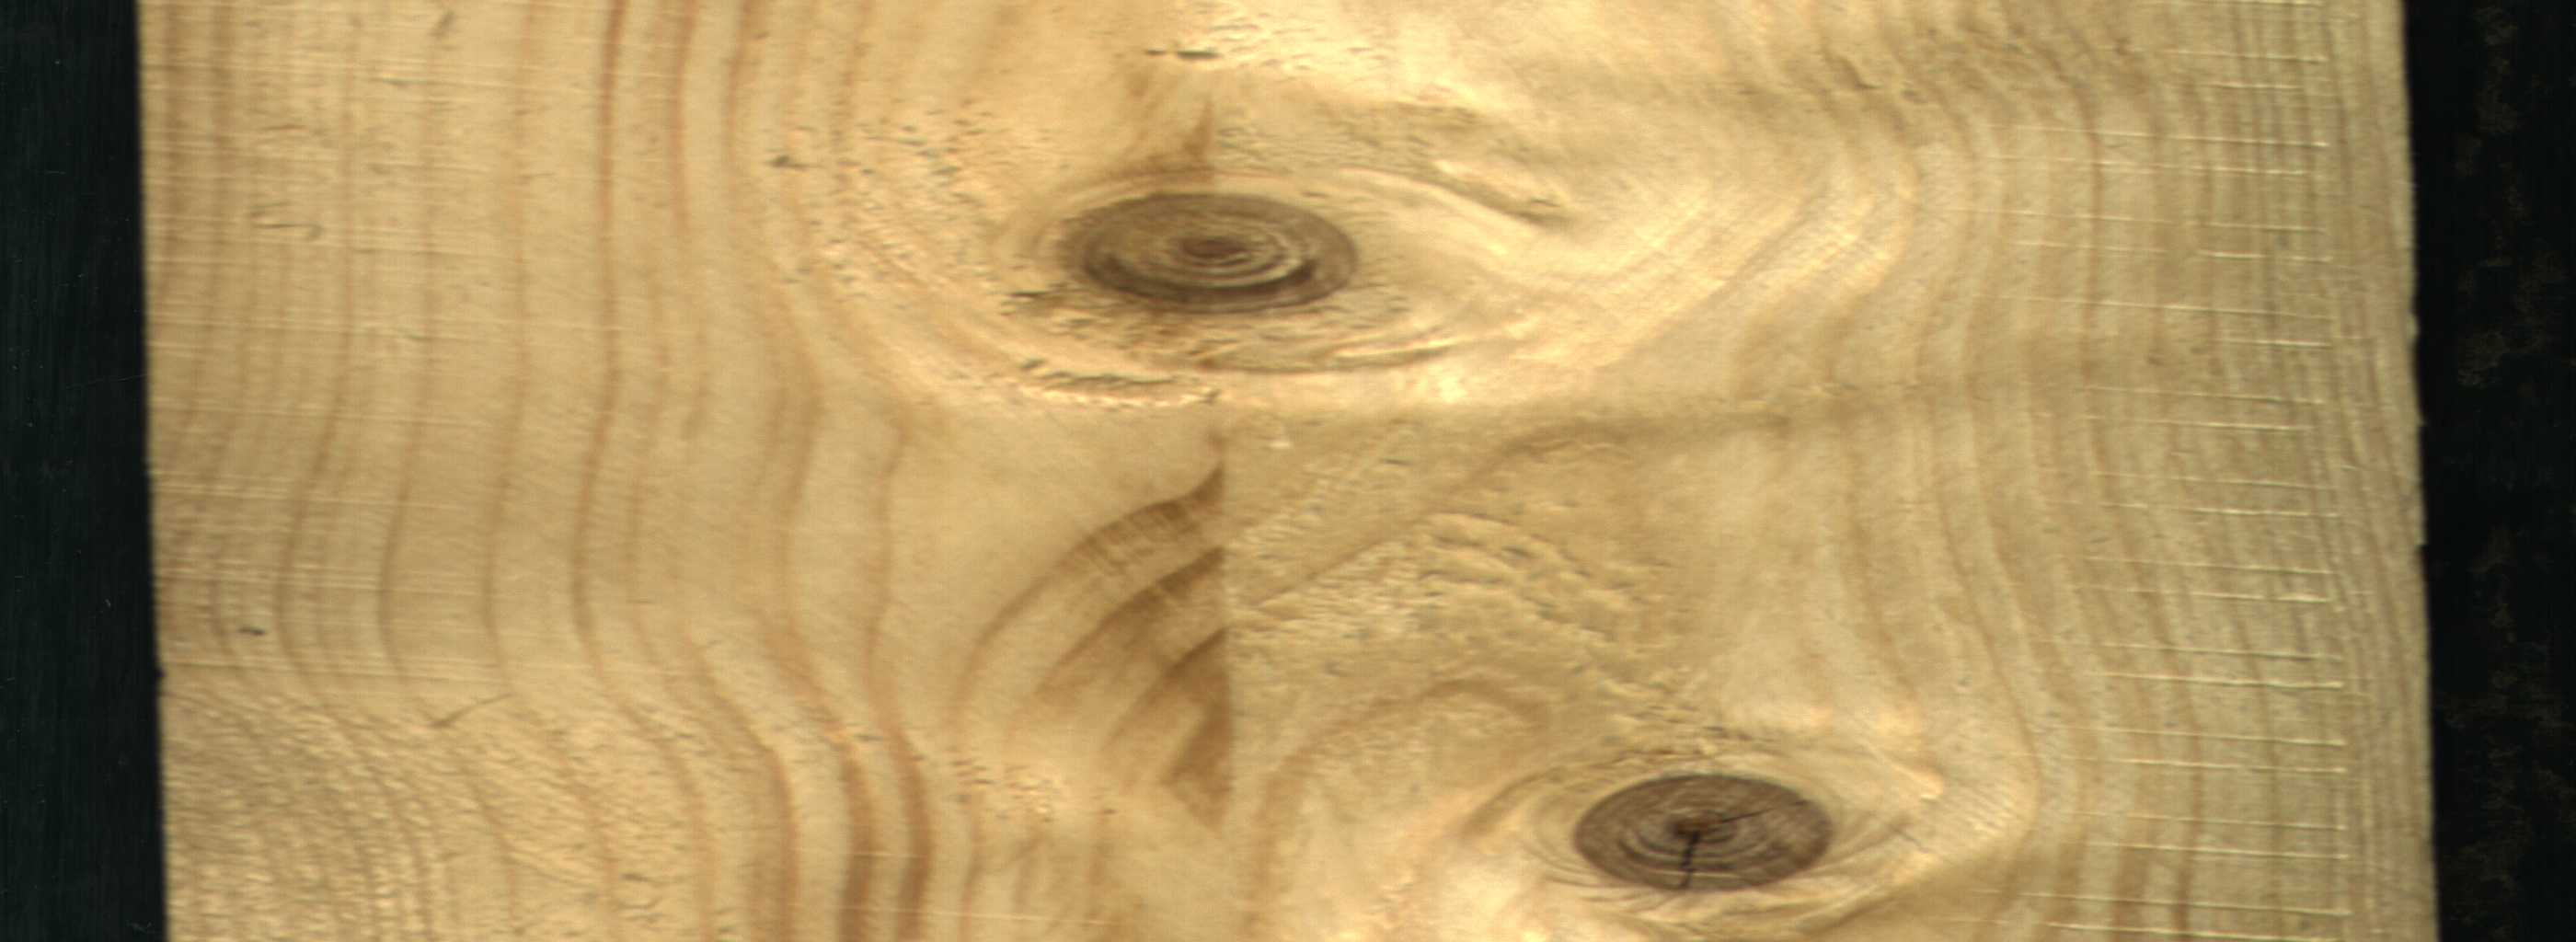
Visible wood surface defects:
knot_with_crack
Live_Knot